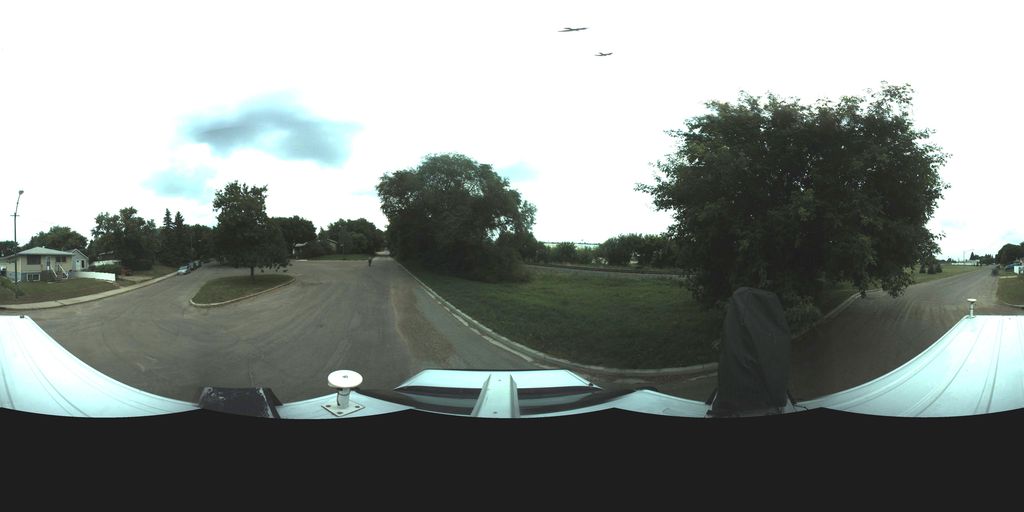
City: saskatoon